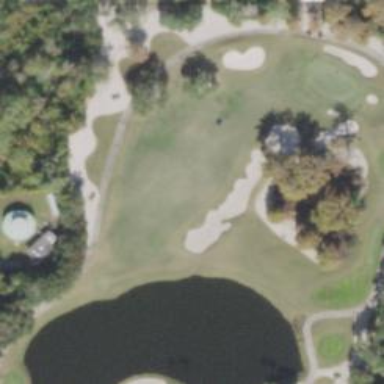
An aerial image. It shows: Golf hole.